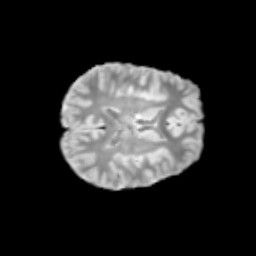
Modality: T2w
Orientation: axial
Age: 12
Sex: male
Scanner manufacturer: siemens
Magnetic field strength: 3 T
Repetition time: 3.8 s
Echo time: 0.07 s